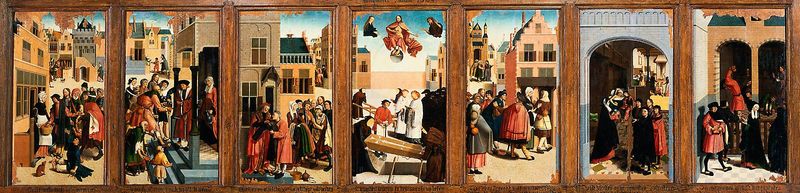
Titel: Die sieben Werke der Liebe
Künstler: Meister von Alkmaar
Standort: Amsterdam
Institution: Rijksmuseum
Schlagwörter: blau, feuer, gemälde, gott, gruppe, himmel, mann, schatten, weiß, wolken, frauen, gelb, grün, landschaft, menschen, ocker, stadt, braun, bunt, femmes, fenster, frau, grau, holz, kleider, licht, männer, orange, schwarz, strasse, strassenszene, szene, säule, säulen, dach, gebäude, haus, hund, rot, beige, leute, malerei, richter, wand, architektur, bibel, geschichte, kleidung, mensch, rahmen, tot, holland, innenraum, öl, häuser, kirche, boden, figur, gewand, händler, personen, gotik, renaissance, rosa, alltag, fliegen, genre, turm, engel, maus, deutschland, farbig, bilder, ansicht, bogen, fassaden, ort, türen, dorf, dächer, giebel, violett, platz, figuren, rundbogen, detail, realistisch, stufen, tor, zinnen, galerie, gruppen, bögen, katze, italie, kreuz, religion, torbogen, schweben, comic, bürger, kugel, treffen, altar, gestalten, reihung, tracht, stadttor, serie, maserung, leben, sarg, gotisch, christus, grab, jesus, mittelalter, lieben, begegnung, priester, strassen, rouge, mönch, sieben, heiliger, mönche, exterieur, tempel, heilige, flamand, städte, heilig, maria, christ, heiland, jerusalem, jesu, szenen, bois, peinture, auferstehung, acht, tafelbild, die, kreuzgang, giegel, prospekt, teile, blendbögen, plätze, spätgotik, lenschen, dreifaltigkeit, predella, tafeln, architktur, zyklus, wunder, bildfolge, passion, evangelium, evangelisten, stationen, bilderfolge, christur, tafelbilder, polyptychon, stifterfiguren, heilige dreifaltigkeit, retable, perspective, hommes, gleichnis, saint, phasen, martyr, begebenheit, francesca, piero, sequenzen, bildgeschichten, miniature, nordisch, scène, bilderreihe, polyptique, florence, giotto, mehrere szenen, engle, die lieben bilder, erzählungen, lalelu, liebe bilder, marktplätze, relgieux, rore, sacré, heiligleben, van dick, leporello, bâtiments, panneaux, sentiment, panneau, bruges, prédelle